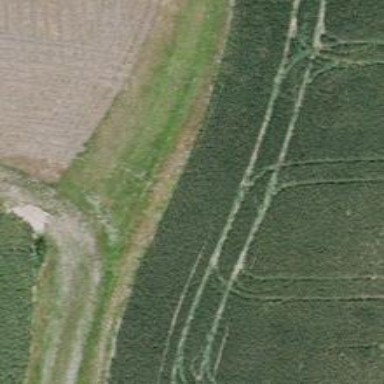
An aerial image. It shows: Track road with grade3 tracktype.